Interaction volume radius: 10 \u00c5
Interaction volume height: 20 \u00c5
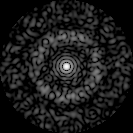
Disorder parameter: 0.8394